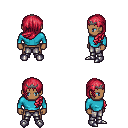
a pixel art fantasy rpg character, male body template, human, dark skin, teal long-sleeve shirt, metal pants, ruby red left-swept hairstyle, iron tiara, metal boots, four views (front, back, left, right), 2x2 character sprite sheet, small pixel art, hard edges, no anti-aliasing